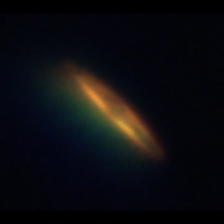
Taxon: Pennate
Group: Diatoms